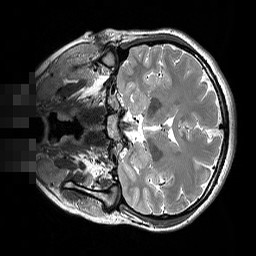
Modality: T2w
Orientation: coronal
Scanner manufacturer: siemens
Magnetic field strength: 3 T
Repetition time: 2.5 s
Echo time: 0.206 s